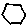
Label: hexagon